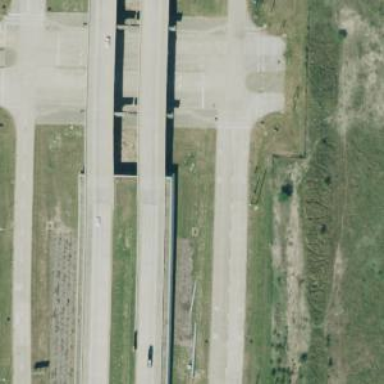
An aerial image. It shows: Motorway.